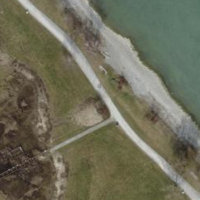
EUNIS habitat code: 53
Species observed at this site:
Lythrum salicaria
Cyanistes caeruleus
Anas platyrhynchos
Sympetrum striolatum
Aeshna mixta
Ischnura elegans
Phragmites australis
Ciconia ciconia
Sympetrum sanguineum
Acrocephalus scirpaceus
Anax imperator